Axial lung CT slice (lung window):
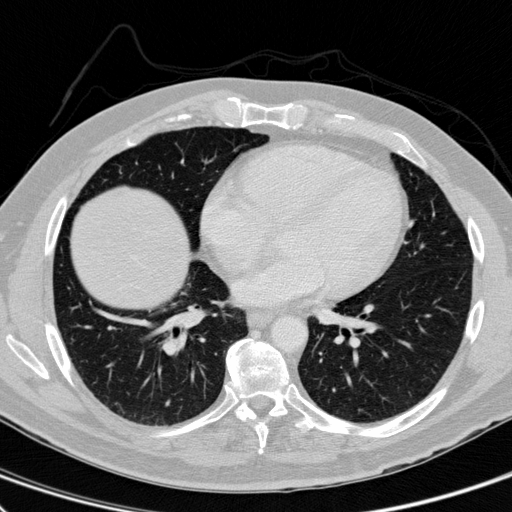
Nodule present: no